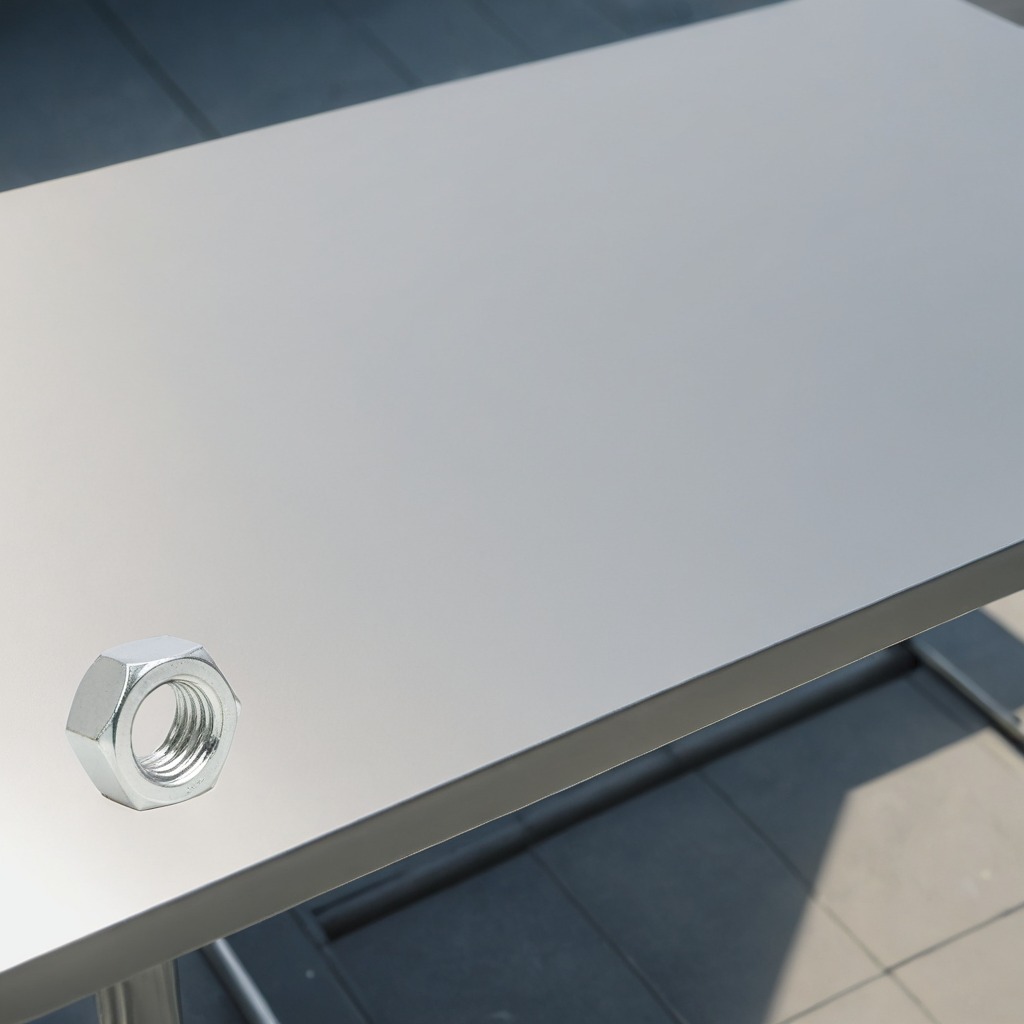
A metal nut is lying on the table.